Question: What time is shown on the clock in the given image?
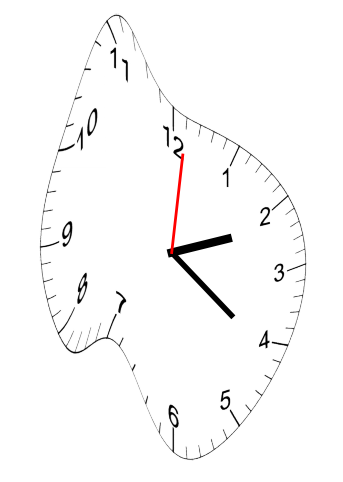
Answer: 02:21:01